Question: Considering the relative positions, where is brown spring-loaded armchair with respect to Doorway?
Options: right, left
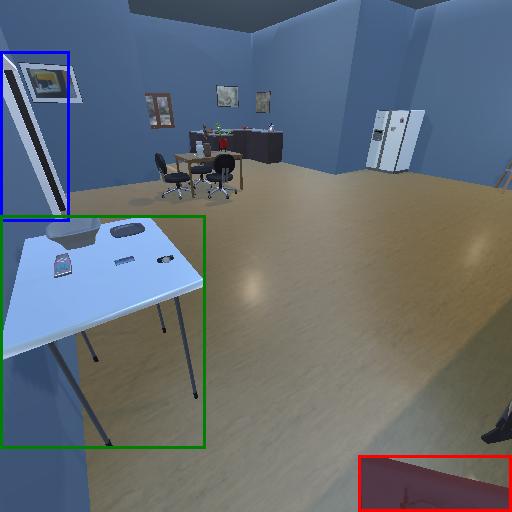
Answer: right